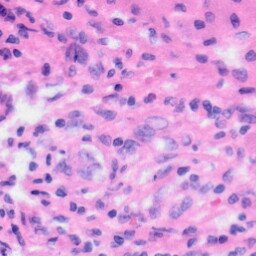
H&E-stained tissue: Liver